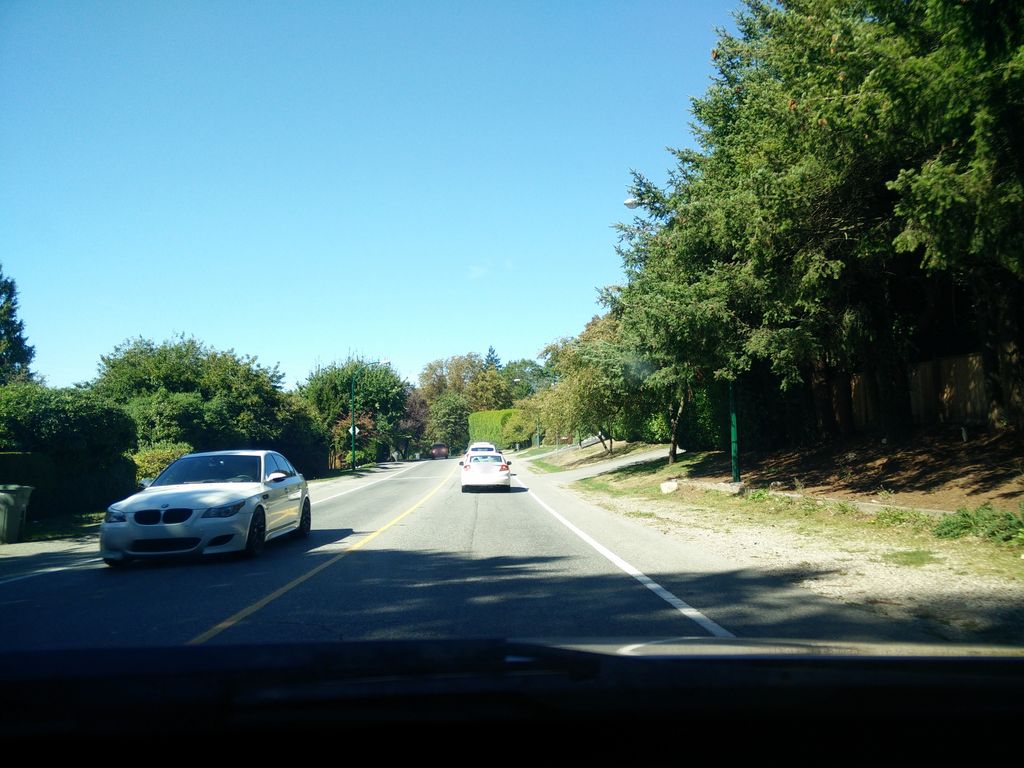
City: vancouver